Question: I'm writing an implementation for <URL>, supposedly to ease portability I guess.
I'm writing an implementation of OpenVG on top of OpenGL ES for fun and educational reasons - I haven't done a lot of rendering work and I'd like to learn more about the open APIs and practice implementing well defined standards (easier to see if I got the right results).
As I understand it, EGL provides a standard API for retrieving a drawing context (or what ever it's rightly called,) instead of using one of the multiple OS provided APIs (GLX, WGL etc)

I have a hard time believing Khronos would go through such effort and leave the standard OpenGL out of the loop but the thing is, I haven't found how or if OpenGL (the real deal) interfaces with EGL or if it's only OpenGL ES. If OpenGL ES can use the drawing context from EGL, would standard OpenGL also work?
I'm really new to all of this which is why I'm excited but the real project I'm doing is a Go widget toolkit that utilizes OpenVG for its drawing operations and uses hardware acceleration wherever possible.
If OpenVG, OpenGL and OpenGL ES depend on EGL, I think my question can be answered with "yes" or "no". Just keep in mind that I dove into this subject head-first last night.
Does OpenGL use or depend on EGL?
---
Off topic, but there is no EGL tag. Should there be?
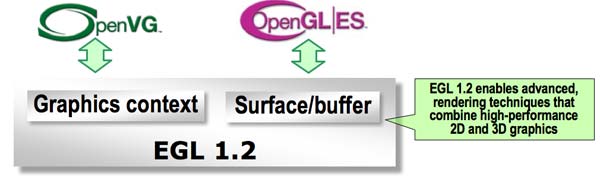
Answer: There is no relationship between OpenGL and EGL. EGL generally does not run on desktops, and there is no ability to create a desktop OpenGL context through EGL.
OpenGL contexts are instead created and managed by platform-specific APIs. On Windows, the WGL API is used. On X11-based platforms, GLX is used. And so forth.
There was some noise last year from Khronos about creating a version of EGL that could work on the desktop and make OpenGL contexts, but thus far, nothing came of it.